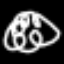
Label: squiggle